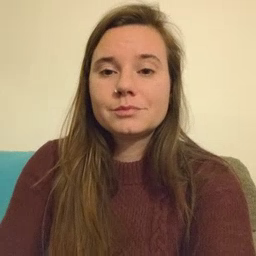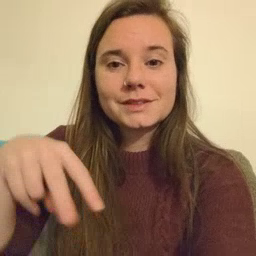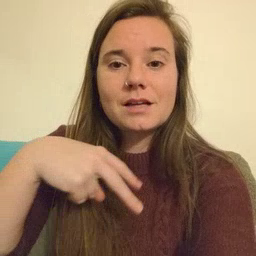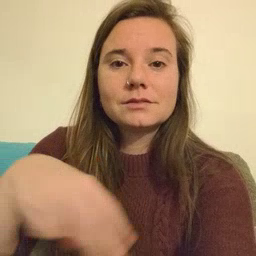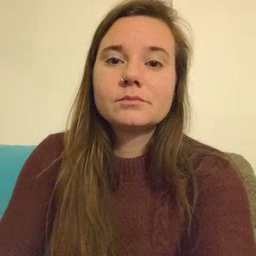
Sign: dance